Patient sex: M
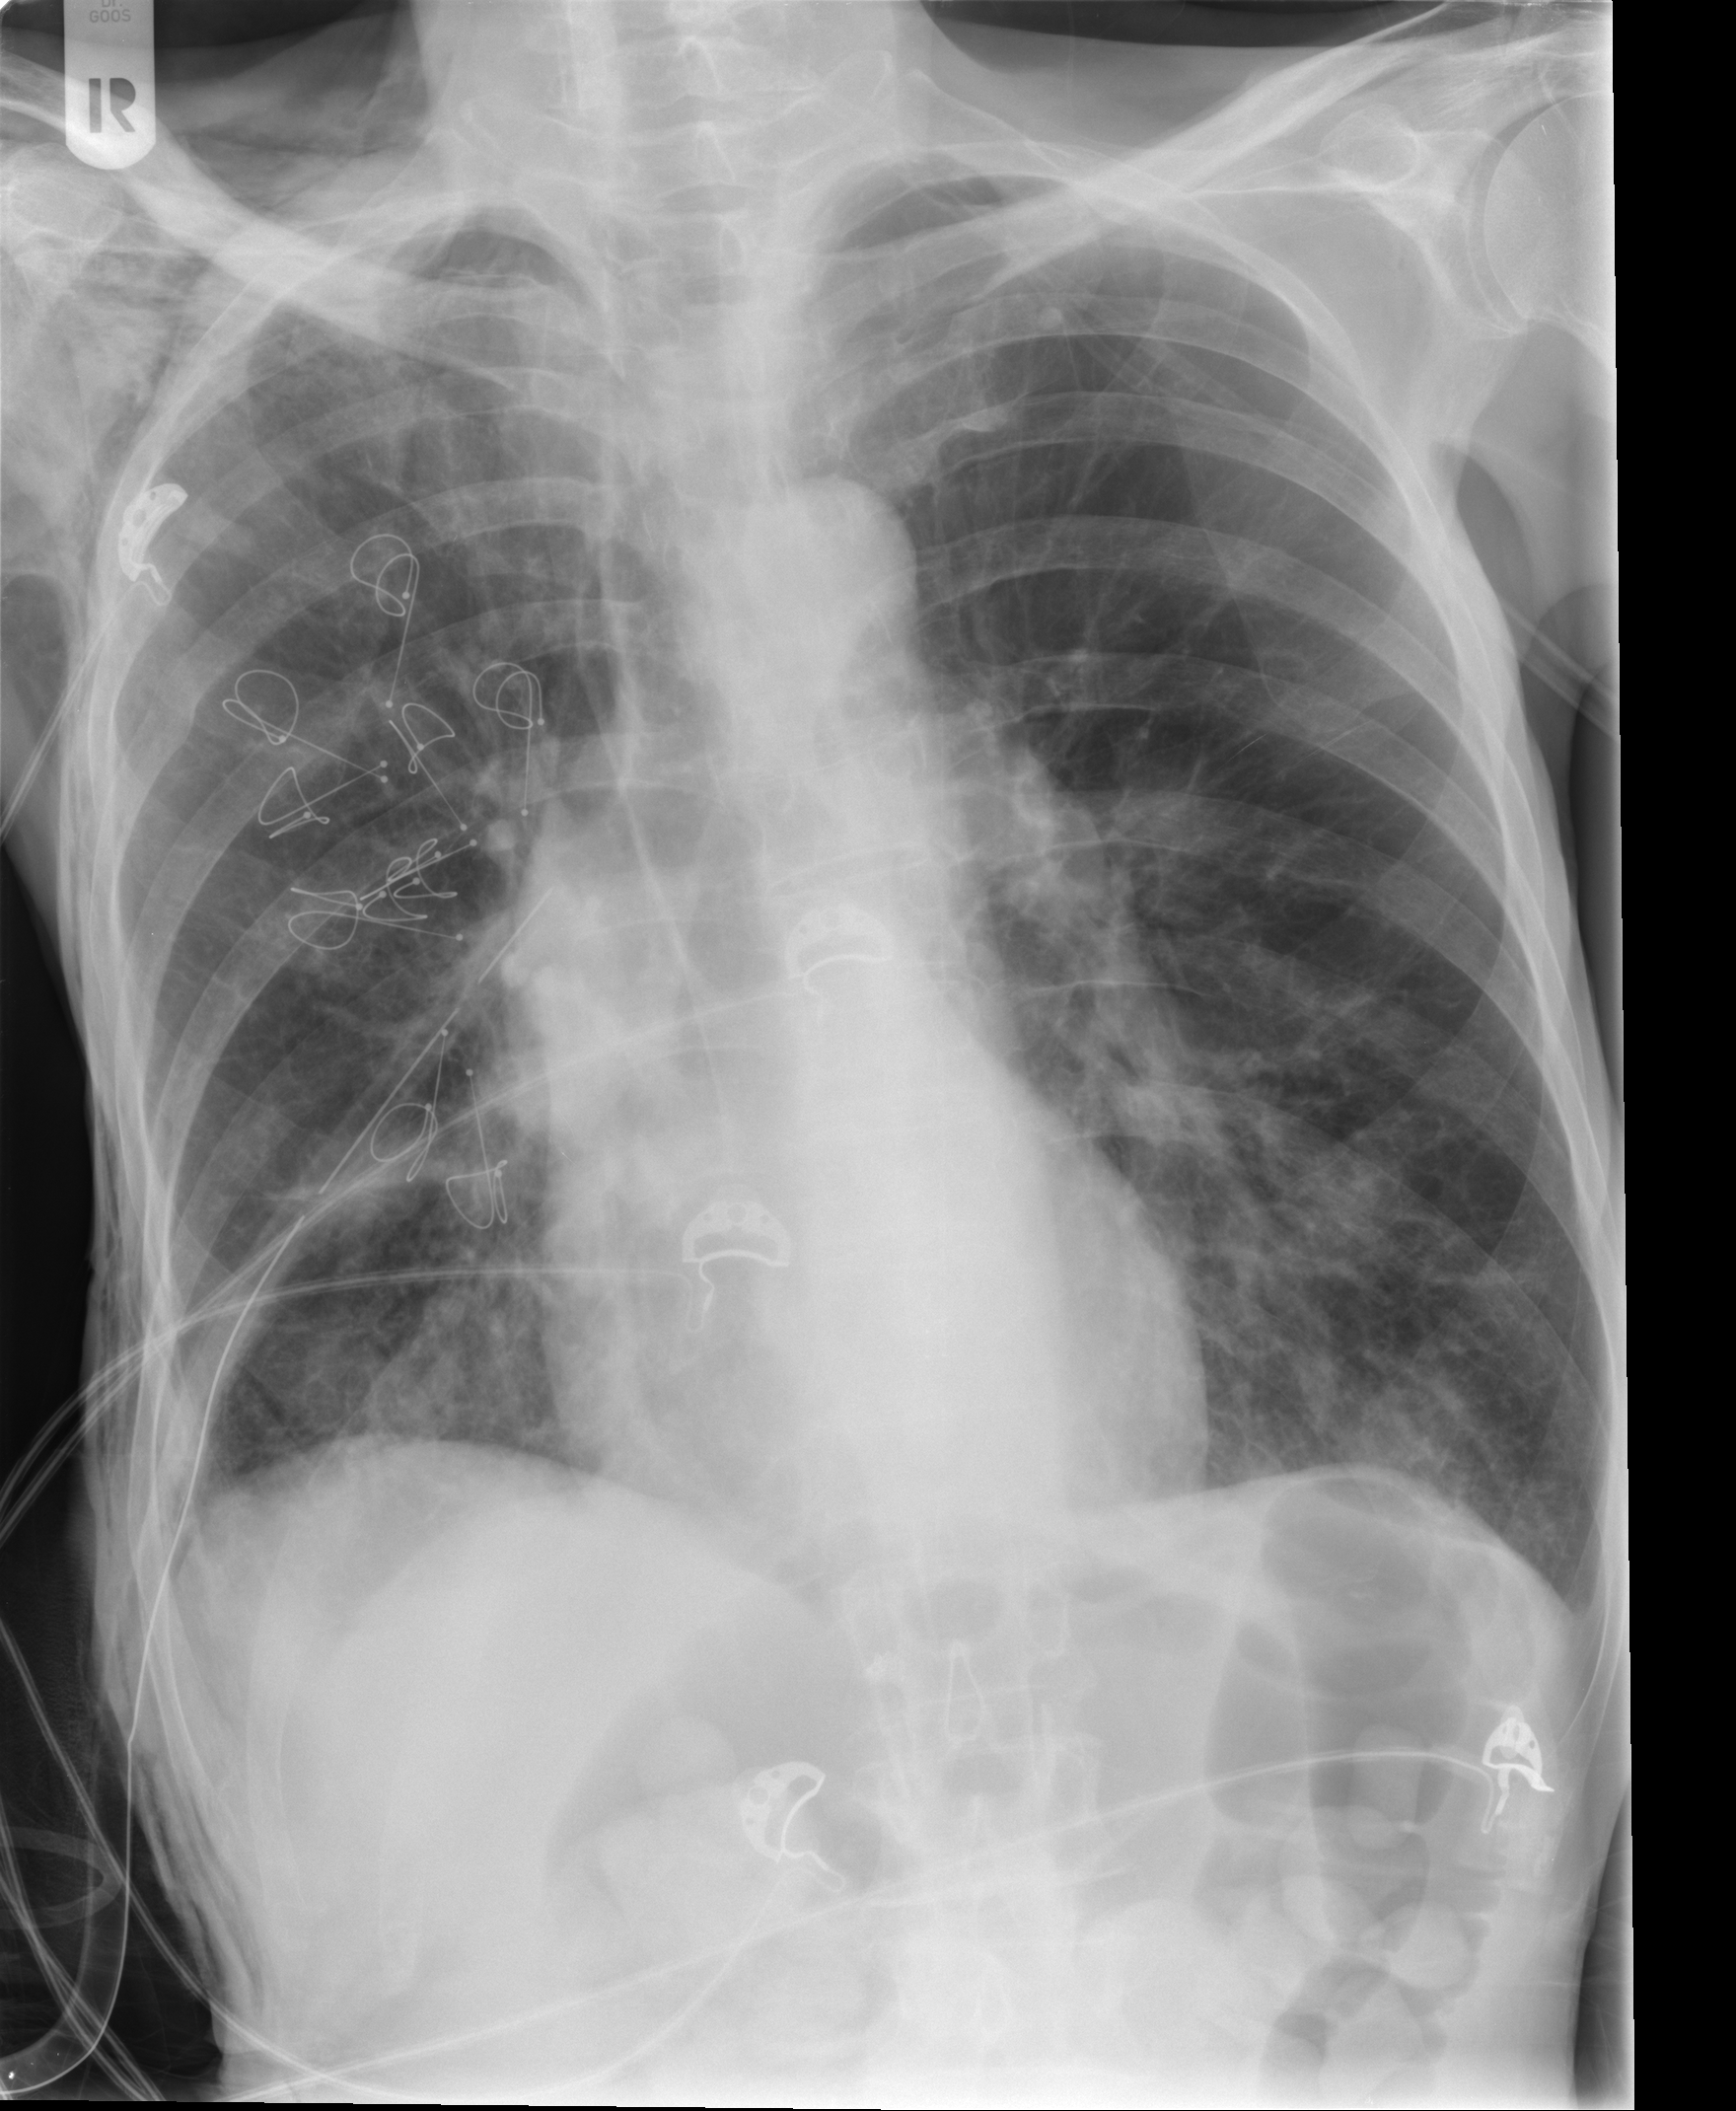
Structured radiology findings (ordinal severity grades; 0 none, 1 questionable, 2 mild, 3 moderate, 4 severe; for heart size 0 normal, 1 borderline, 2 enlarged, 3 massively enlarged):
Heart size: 0
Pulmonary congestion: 0
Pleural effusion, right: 0
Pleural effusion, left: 1
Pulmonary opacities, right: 0
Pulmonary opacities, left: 0
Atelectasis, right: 2
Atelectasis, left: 0